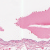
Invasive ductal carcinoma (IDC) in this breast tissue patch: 0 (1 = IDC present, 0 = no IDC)